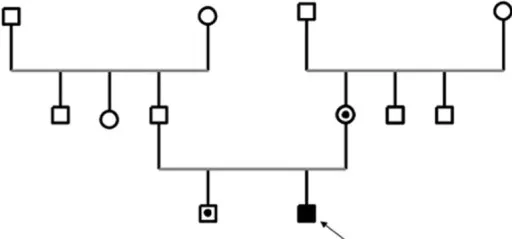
Pedigree balanced translocation in the mother's family.
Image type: pathology (immunostaining)